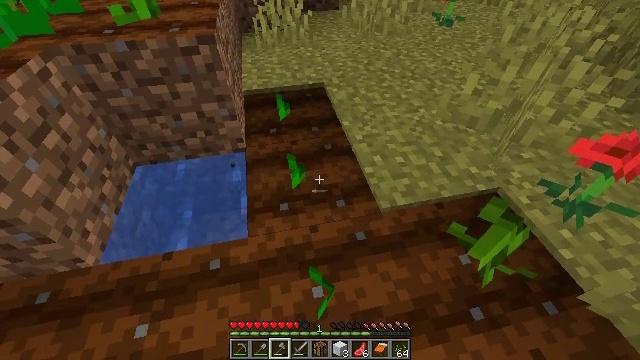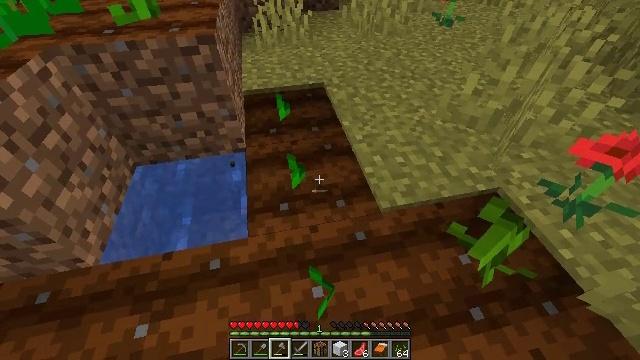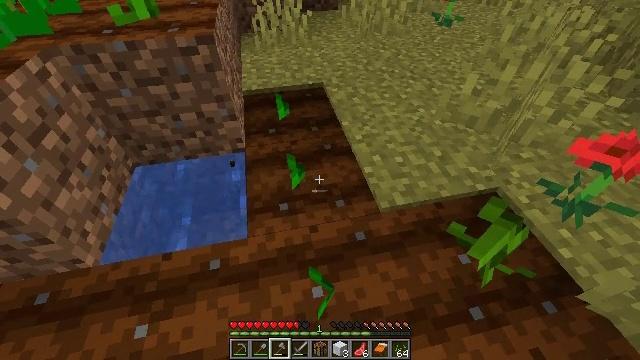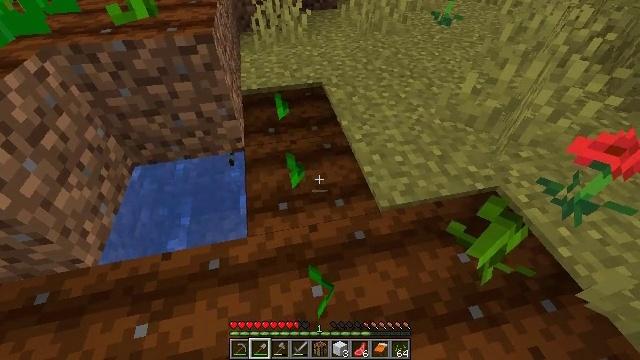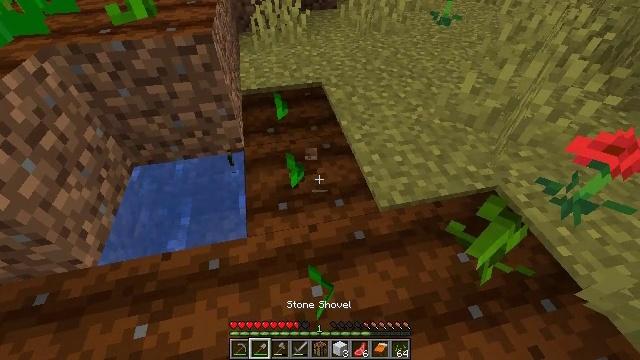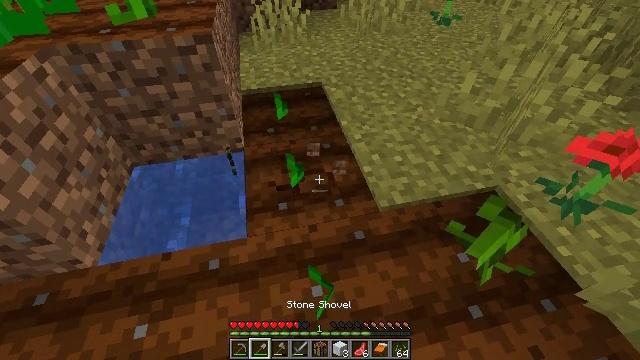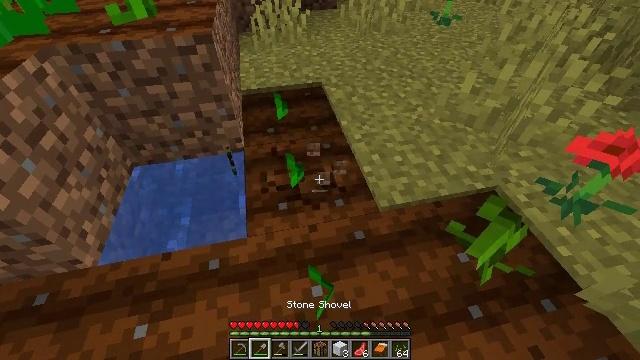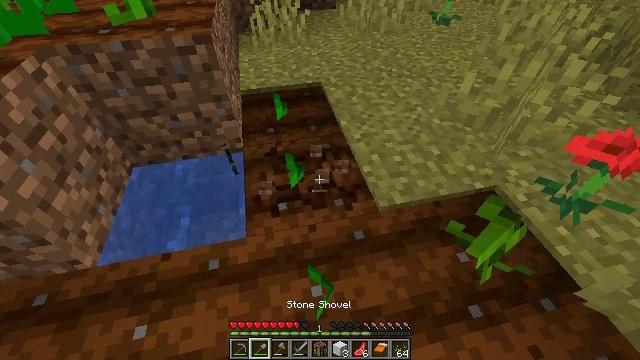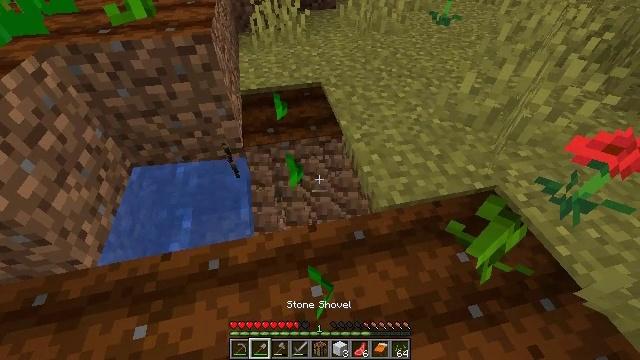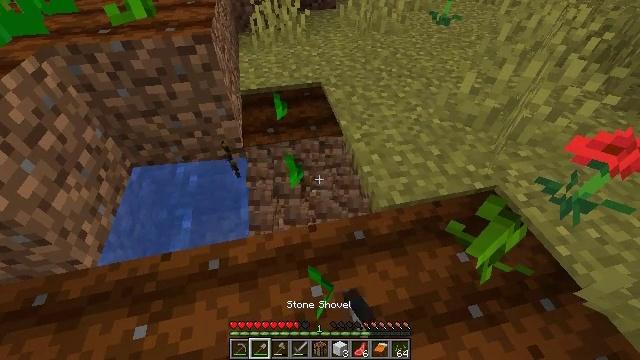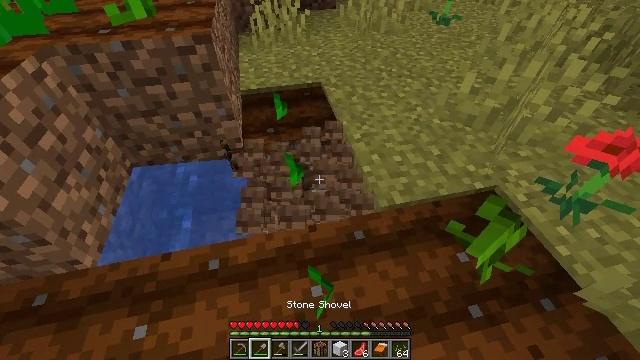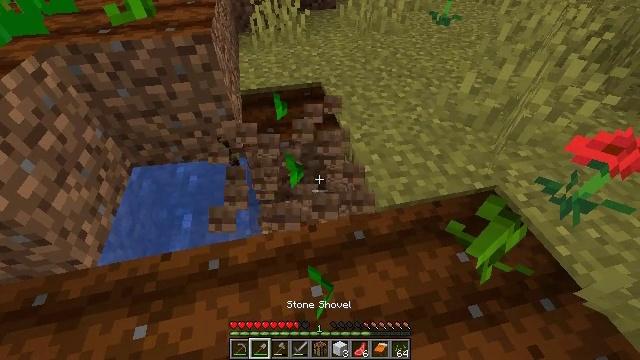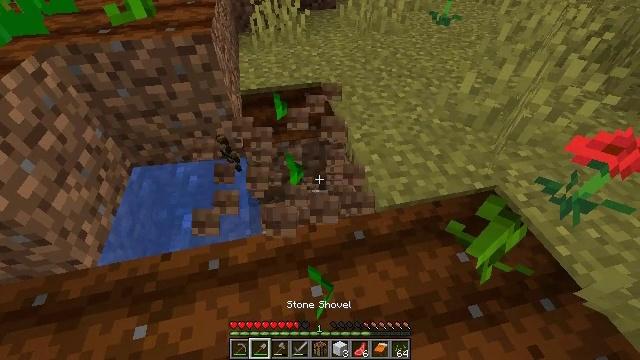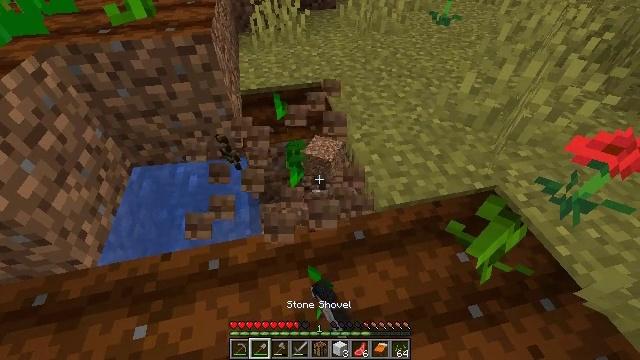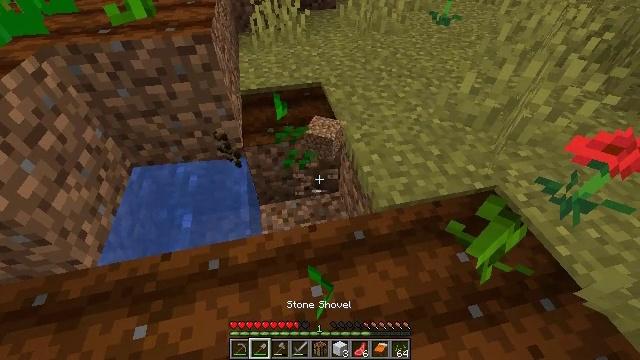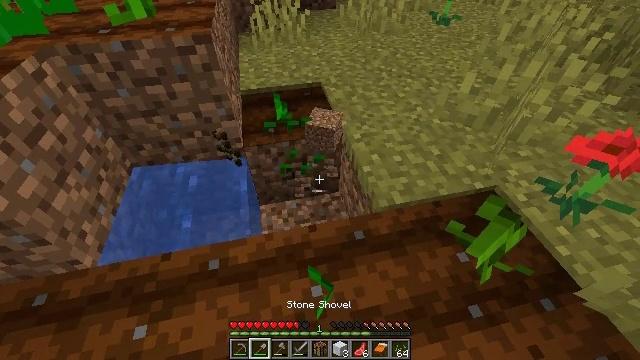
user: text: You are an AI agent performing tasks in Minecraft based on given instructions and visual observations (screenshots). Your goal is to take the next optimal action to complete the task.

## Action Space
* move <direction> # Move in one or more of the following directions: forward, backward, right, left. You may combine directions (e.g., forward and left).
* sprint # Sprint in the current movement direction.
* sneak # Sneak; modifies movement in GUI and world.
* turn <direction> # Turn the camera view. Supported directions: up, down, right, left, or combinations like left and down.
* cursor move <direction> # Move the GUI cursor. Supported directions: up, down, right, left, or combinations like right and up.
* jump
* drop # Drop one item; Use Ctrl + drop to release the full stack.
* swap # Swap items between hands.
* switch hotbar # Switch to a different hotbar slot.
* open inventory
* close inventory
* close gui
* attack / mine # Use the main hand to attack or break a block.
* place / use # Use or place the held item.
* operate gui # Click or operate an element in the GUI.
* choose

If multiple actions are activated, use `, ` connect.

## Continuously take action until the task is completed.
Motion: motion action
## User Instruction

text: Dig up the farmland.
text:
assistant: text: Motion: no_op
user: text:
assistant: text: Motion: no_op
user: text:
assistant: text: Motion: switch to hotbar 2
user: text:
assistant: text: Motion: attack / mine, switch to hotbar 2
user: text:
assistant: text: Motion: attack / mine, switch to hotbar 2
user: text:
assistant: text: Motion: attack / mine
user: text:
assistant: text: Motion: attack / mine
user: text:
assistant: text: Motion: attack / mine
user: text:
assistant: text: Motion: attack / mine
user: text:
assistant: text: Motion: attack / mine
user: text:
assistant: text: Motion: attack / mine
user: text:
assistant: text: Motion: attack / mine
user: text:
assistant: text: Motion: attack / mine
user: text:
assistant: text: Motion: attack / mine
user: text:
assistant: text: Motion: attack / mine
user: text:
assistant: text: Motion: turn left and up, attack / mine
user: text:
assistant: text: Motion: turn left and up, attack / mine
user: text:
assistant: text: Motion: turn up, attack / mine
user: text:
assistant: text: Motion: attack / mine
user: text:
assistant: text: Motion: attack / mine
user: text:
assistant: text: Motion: attack / mine
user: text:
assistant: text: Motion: attack / mine
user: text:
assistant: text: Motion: attack / mine
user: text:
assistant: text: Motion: attack / mine